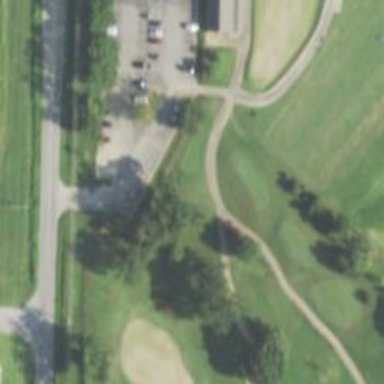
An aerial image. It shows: Path for both road and golf.